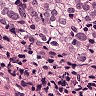
Metastatic tissue present: yes